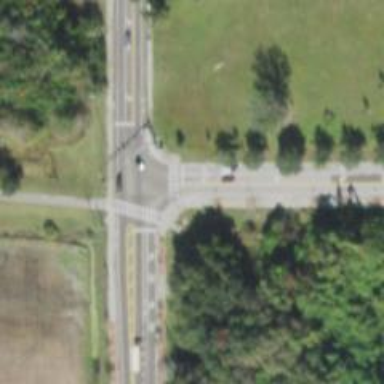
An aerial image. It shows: Crossing on cycleway.